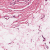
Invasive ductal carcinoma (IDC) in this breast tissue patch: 0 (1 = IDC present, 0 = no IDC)